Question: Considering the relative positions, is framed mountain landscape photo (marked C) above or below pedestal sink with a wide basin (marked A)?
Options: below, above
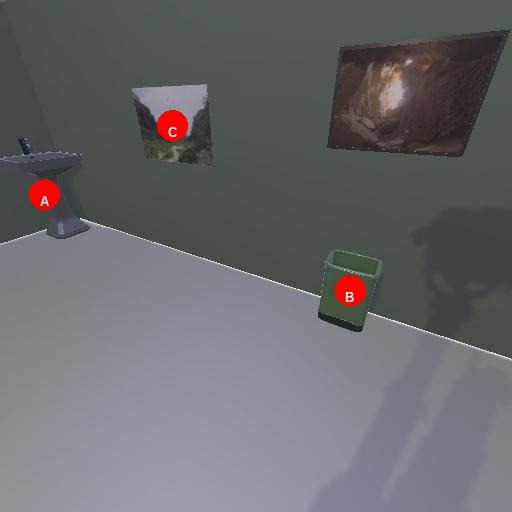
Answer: below